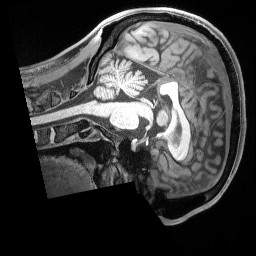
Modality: T1w
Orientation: sagittal
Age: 30
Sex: male
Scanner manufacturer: siemens
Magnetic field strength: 3 T
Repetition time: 2.17 s
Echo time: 0.00169 s